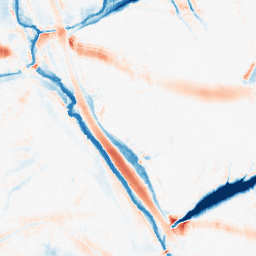
Category: morphological
Decomposition family: morphological_ellipse
Decomposition parameters: operation: average
width: 30
height: 20
Upsampling method: bspline
Upsampling parameters: scale: 4
Upsampling scale: 4